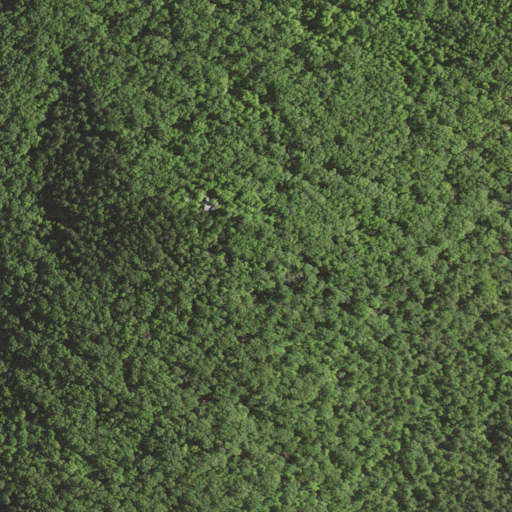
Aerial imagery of mountain in Virginia named Middle Mountain containing deciduous forest, mixed forest, and evergreen forest